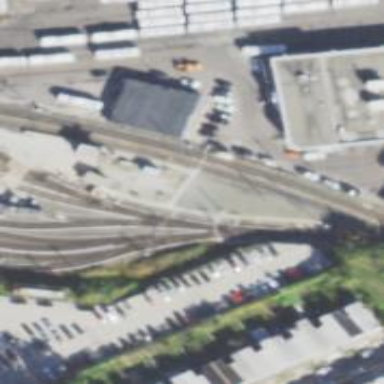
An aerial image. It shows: Light rail electrified railway.